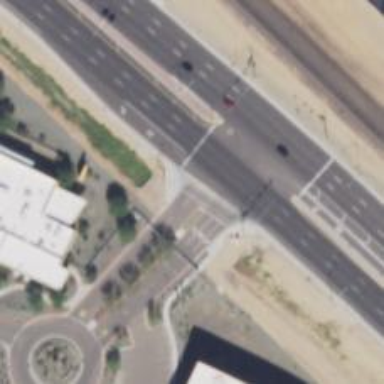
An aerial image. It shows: Uncontrolled road crossing.